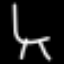
Label: chair